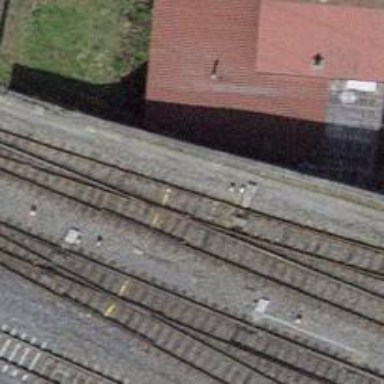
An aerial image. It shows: Railway switch.